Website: apple-inc
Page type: customer-info-address
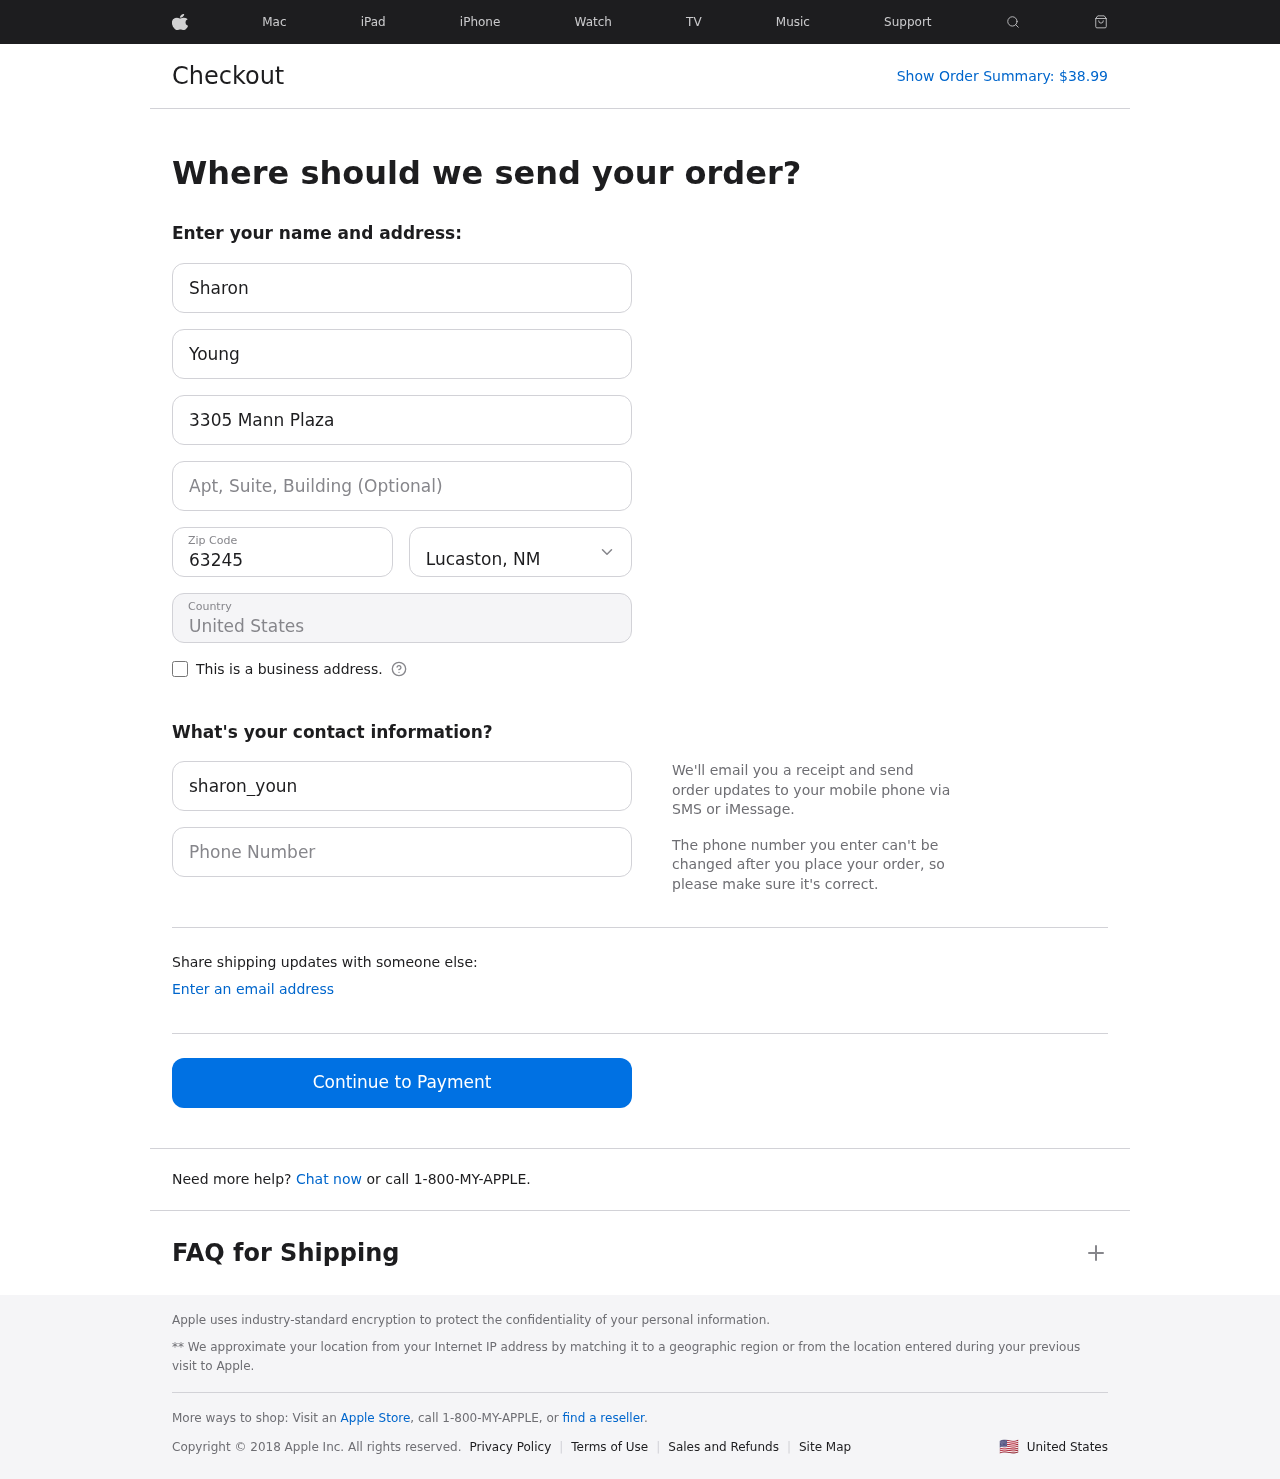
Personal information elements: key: PII_CITY_STATE
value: Lucaston, NM
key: PII_COUNTRY
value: United States
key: PII_EMAIL
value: sharon_young@gmail.com
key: PII_FIRSTNAME
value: Sharon
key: PII_LASTNAME
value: Young
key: PII_PHONE
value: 4284960876
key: PII_POSTCODE
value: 63245
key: PII_STREET
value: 3305 Mann Plaza
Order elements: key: ORDER_TOTAL
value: $38.99